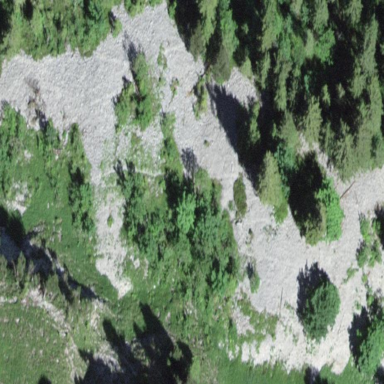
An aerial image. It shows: Natural scree.